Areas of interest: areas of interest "Business Office Building"
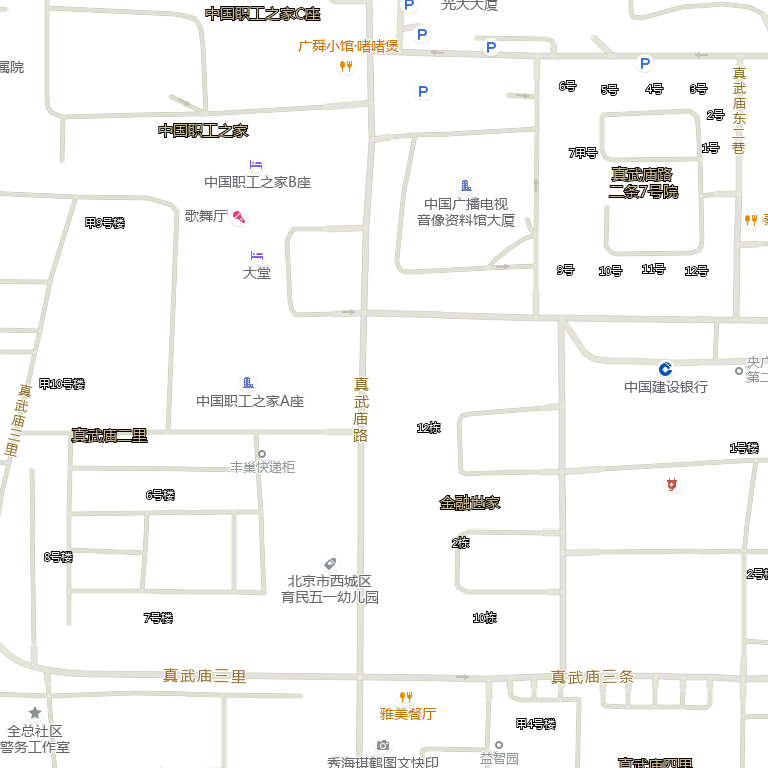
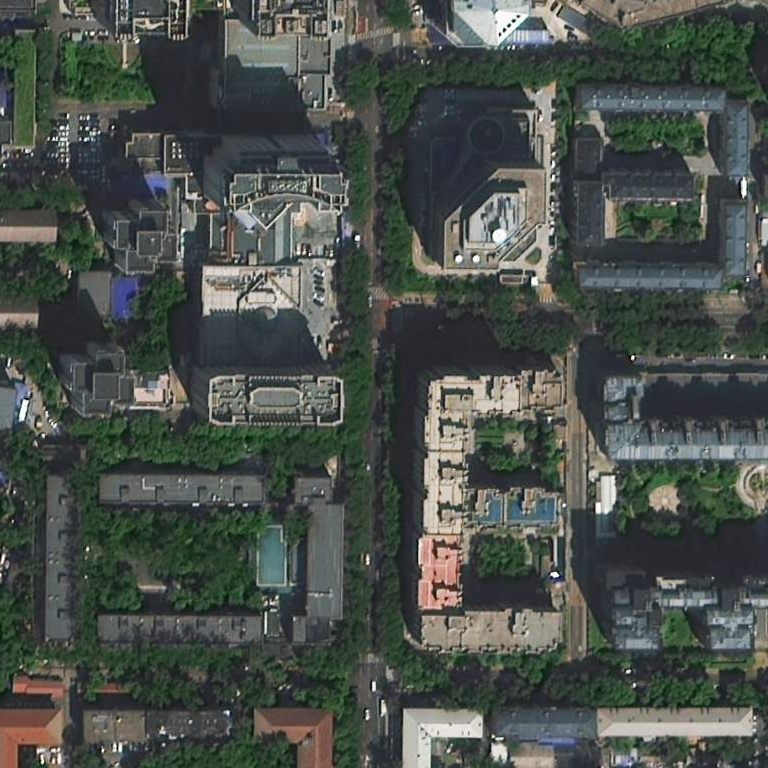